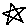
Label: star